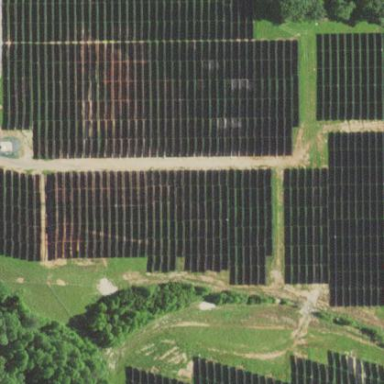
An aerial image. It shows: Solar power plant with photovoltaic technology surrounded by fence.